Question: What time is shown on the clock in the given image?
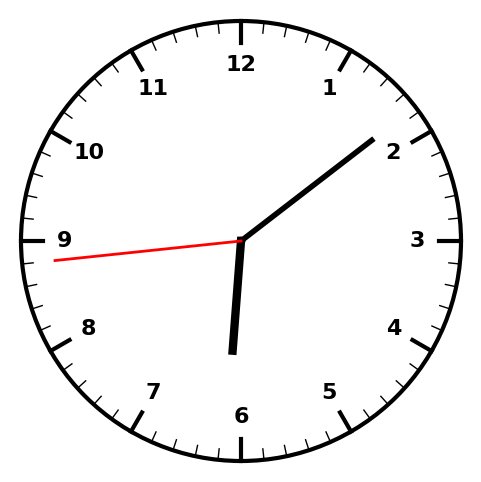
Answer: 06:08:44